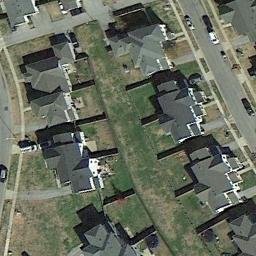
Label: medium_residential